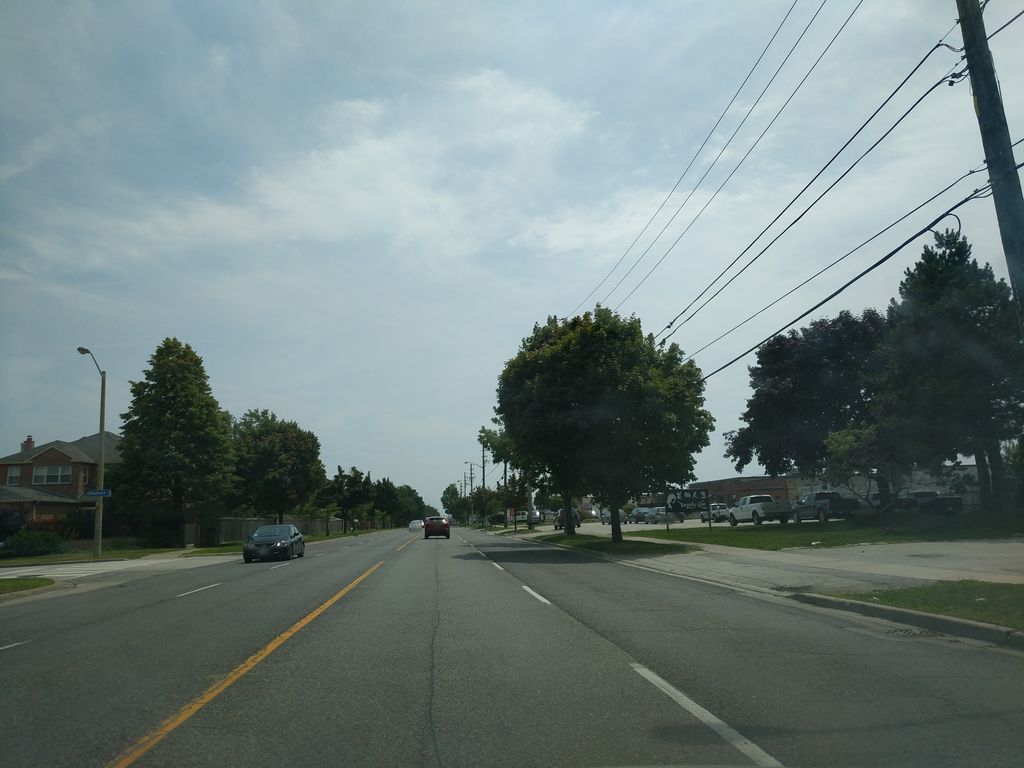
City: toronto